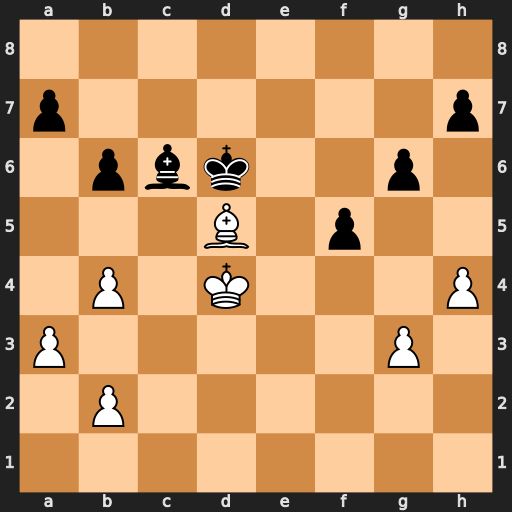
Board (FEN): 8/p6p/1pbk2p1/3B1p2/1P1K3P/P5P1/1P6/8
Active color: w
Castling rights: -
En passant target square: -
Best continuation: Bxc6 Kxc6 Ke5